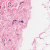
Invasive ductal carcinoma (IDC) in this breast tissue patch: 0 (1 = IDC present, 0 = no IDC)